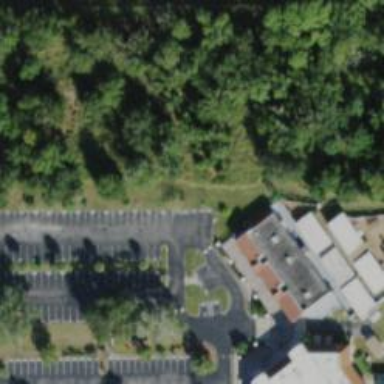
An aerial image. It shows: Parking space.